Field crop: maize
Growth stage: 2
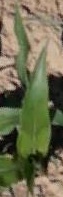
Species: maize